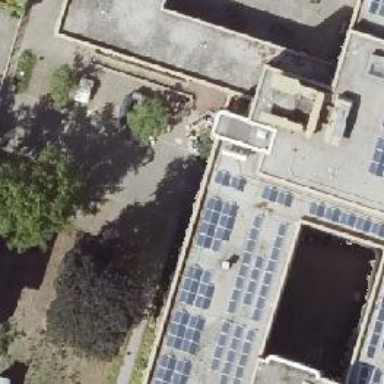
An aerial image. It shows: Solar power generator using photovoltaic panels.